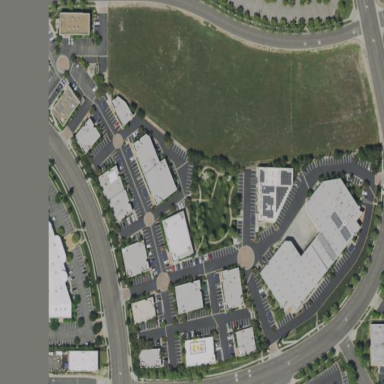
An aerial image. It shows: Commercial area.